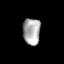
Tissue: skin
Cell type: Fibroblasts
Senescence score: 0.7622
Nuclear area (px): 459
Mean DAPI intensity: 169.492